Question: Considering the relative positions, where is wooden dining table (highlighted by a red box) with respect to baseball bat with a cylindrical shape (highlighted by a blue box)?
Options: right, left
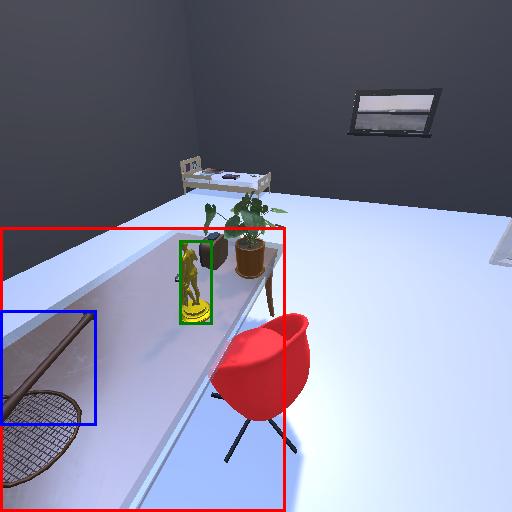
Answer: right